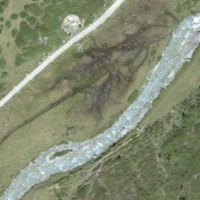
EUNIS habitat code: 26
Species observed at this site:
Corvus corone
Oenanthe oenanthe
Turdus philomelos
Troglodytes troglodytes
Dendrocopos major
Pyrrhula pyrrhula
Prunella modularis
Fringilla coelebs
Sylvia atricapilla
Cuculus canorus
Turdus pilaris
Phoenicurus ochruros
Sitta europaea
Nucifraga caryocatactes
Falco tinnunculus
Motacilla alba
Periparus ater